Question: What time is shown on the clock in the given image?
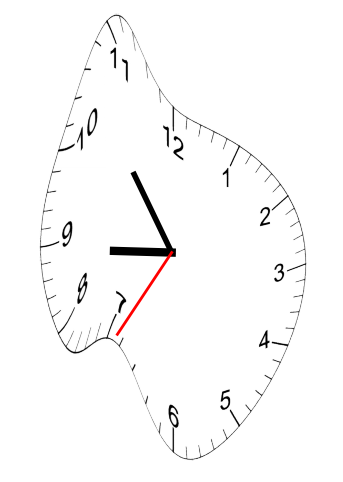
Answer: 08:53:35